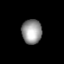
Tissue: lung
Cell type: Epithelial cells
Senescence score: 0.2347
Nuclear area (px): 477
Mean DAPI intensity: 151.673